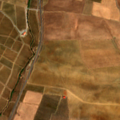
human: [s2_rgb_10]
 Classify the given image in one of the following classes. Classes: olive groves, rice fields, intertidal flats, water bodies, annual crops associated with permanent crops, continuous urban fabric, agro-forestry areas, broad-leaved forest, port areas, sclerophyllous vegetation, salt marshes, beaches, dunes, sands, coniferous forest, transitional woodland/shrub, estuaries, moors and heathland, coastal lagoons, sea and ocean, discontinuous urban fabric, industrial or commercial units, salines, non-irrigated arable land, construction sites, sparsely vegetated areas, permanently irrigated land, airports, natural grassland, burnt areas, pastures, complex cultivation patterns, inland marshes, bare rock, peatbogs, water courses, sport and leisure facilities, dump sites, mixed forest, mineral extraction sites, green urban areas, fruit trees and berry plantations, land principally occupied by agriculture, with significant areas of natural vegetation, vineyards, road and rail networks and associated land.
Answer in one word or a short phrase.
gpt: non-irrigated arable land, vineyards, olive groves